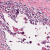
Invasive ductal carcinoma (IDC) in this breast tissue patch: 0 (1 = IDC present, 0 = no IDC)